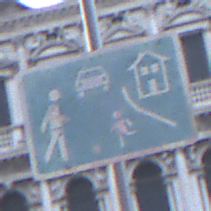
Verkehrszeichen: BeginnVerkehrsberuhigterBereich
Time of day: SunriseSunset
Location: Outdoor (Urban)
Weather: PartlyCloudy
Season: NotSpecified
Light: Natural